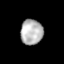
Tissue: lung
Cell type: Myeloid cells
Senescence score: 0.1838
Nuclear area (px): 553
Mean DAPI intensity: 180.302